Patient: sex M, age 71
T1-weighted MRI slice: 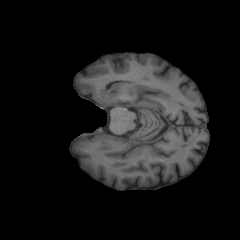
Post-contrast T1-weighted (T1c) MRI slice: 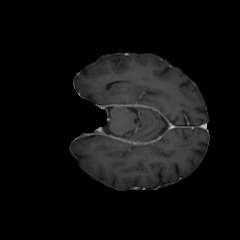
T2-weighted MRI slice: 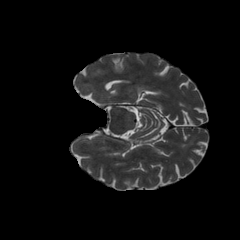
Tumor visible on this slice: no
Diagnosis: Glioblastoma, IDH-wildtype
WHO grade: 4